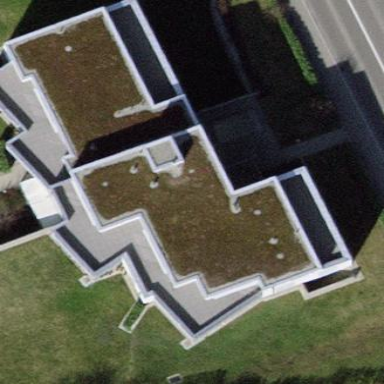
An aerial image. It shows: Building.